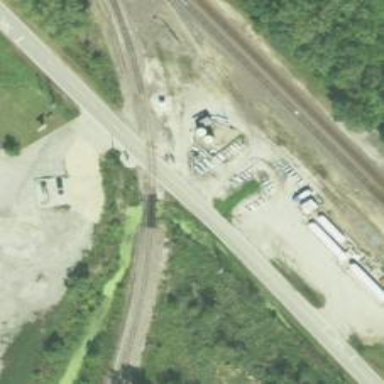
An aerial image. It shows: Railway crossing.